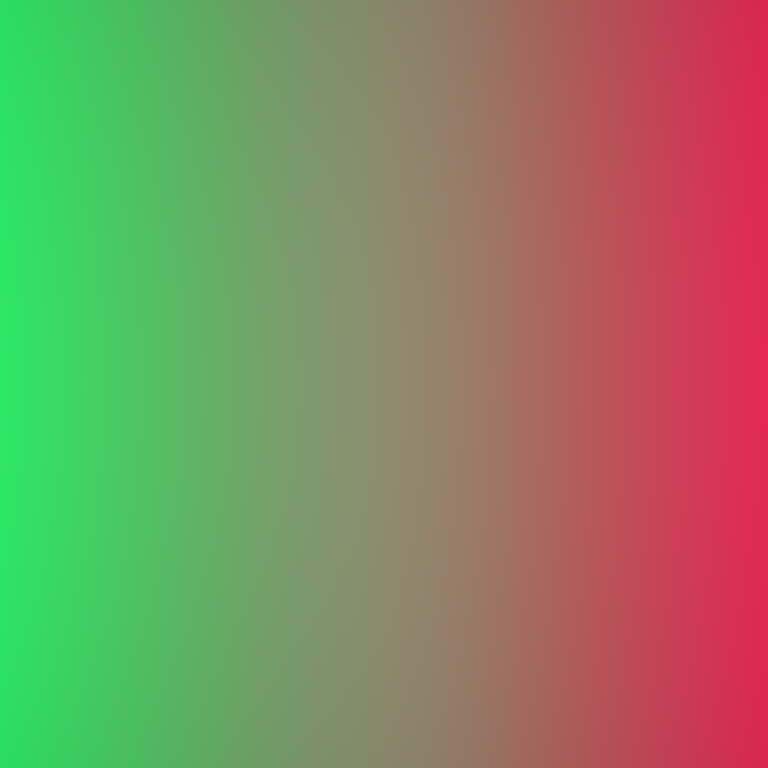
Abstract light effect, smooth gradient from vibrant green to rich red, balanced atmosphere, soft blend, no room, no furniture, no objects.